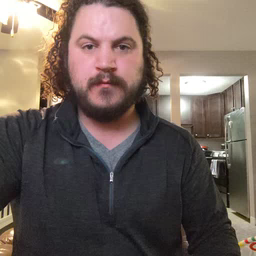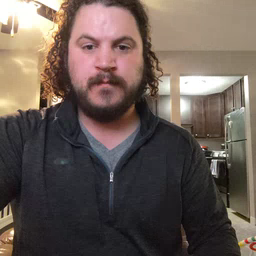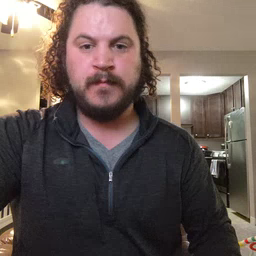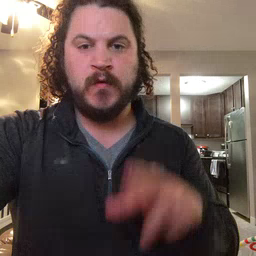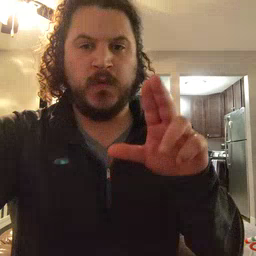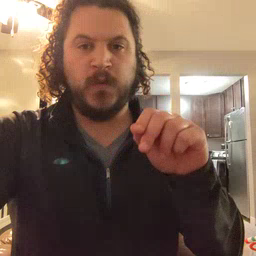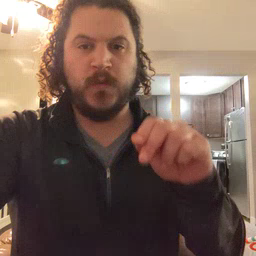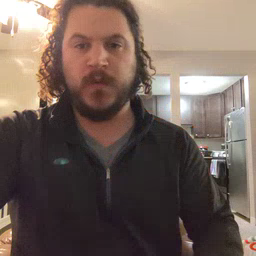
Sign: no